Question: I have 100 .dat files in a folder. Is it possible to read all the files at once with MATLAB and do average of the 5th column of those 100 files? Here is a sample of one of the .dat files.

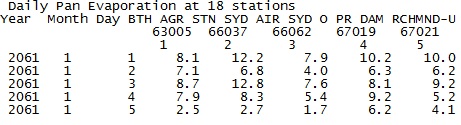
Answer: Here is some code to get you started:
'''
%# get list of 100 .dat files
pathToFolder = '.';
files = dir( fullfile(pathToFolder,'*.dat') );
%# read all files
data = cell(numel(files),1);
for i=1:numel(files)
fid = fopen(fullfile(pathToFolder,files(i).name), 'rt');
H = textscan(fid, '%s', 4, 'Delimiter','
');
C = textscan(fid, repmat('%f ',1,8), 'Delimiter',' ', ...
'MultipleDelimsAsOne',true, 'CollectOutput',true);
fclose(fid);
H = H{1}; C = C{1};
%# store numeric data and ignore the header lines
data{i} = C;
end
%# we assume all tables have the same size
data = cat(3,data{:});
mn = mean(data(:,5,:),3) %# mean of 5th col across 100 files
'''